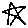
Label: star